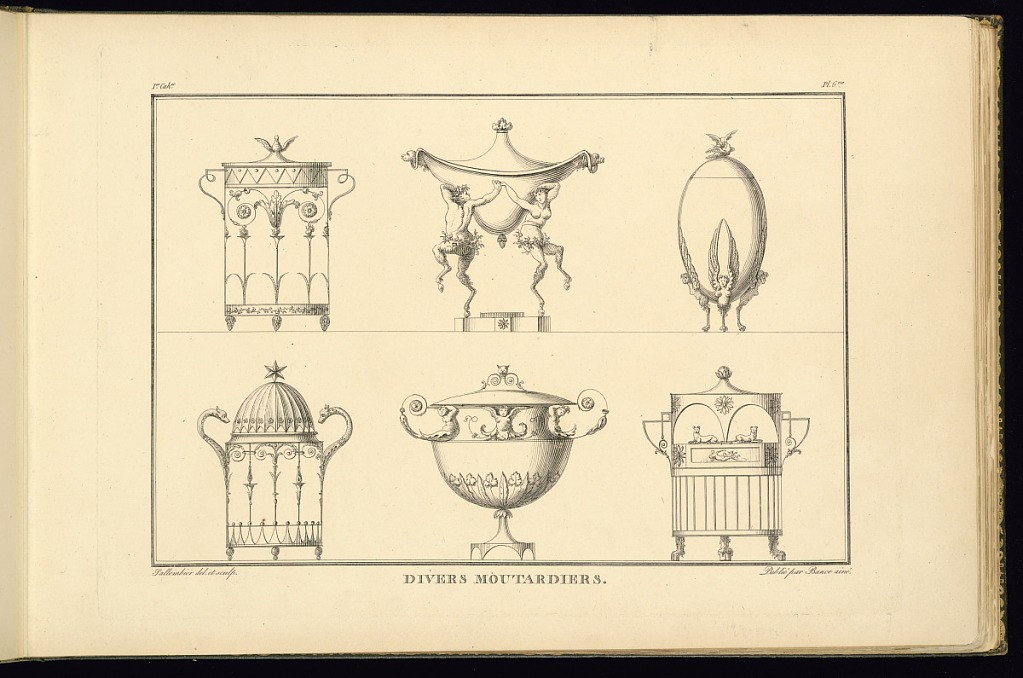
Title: DIVERS MOUTARDIERS
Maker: Henri Sallembier, French, ca. 1753 - 1820
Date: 1805
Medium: Etching on paper
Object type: Print
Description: Six designs for mustard pots with Empire style motifs featuring satyrs, putto, bird, sphynx, egg, hooves, stars, acorns, foliate scrolls, scrolling leaves (rinceaux), and rosettes. The plate is titled, signed, and numbered.